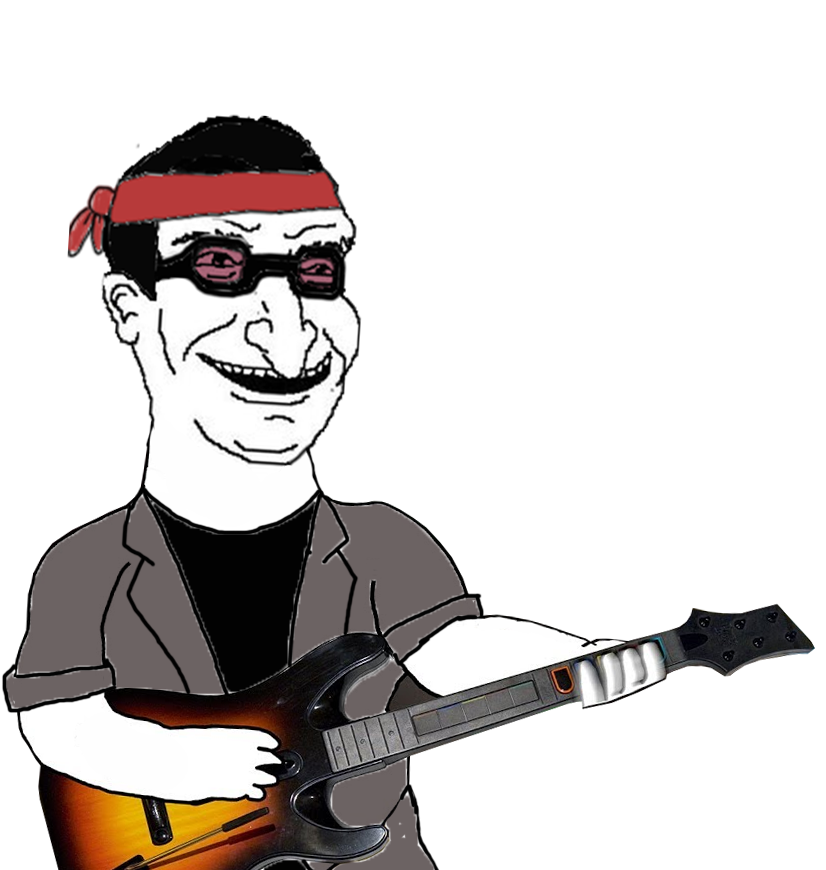
Label: 5_Bruce